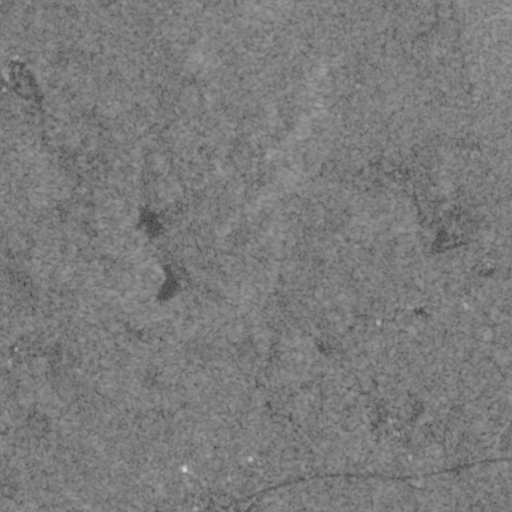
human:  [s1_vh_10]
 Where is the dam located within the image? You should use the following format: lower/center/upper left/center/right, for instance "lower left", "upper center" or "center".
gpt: The dam is located in the upper right of the image.
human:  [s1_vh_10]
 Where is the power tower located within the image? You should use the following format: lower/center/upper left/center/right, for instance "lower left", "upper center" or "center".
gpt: The power tower is located in the right of the image.
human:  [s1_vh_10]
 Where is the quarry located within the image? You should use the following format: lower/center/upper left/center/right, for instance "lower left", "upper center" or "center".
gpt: The quarry is located in the lower right of the image.
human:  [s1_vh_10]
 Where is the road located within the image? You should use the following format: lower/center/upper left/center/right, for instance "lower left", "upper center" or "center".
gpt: There is no road in the image.

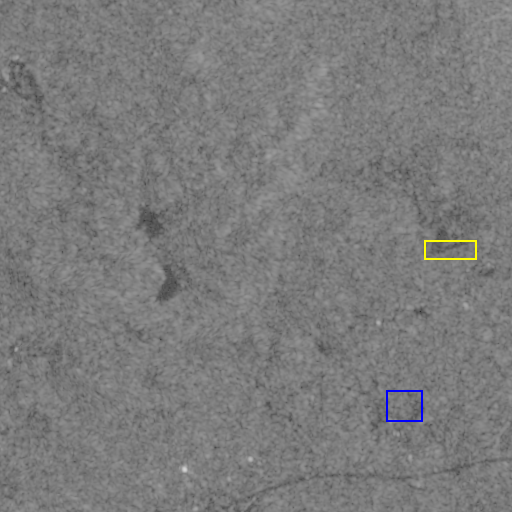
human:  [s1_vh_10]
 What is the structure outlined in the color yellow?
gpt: The structure outlined in yellow is a dam.
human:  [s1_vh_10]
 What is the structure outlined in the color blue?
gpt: The structure outlined in blue is a quarry.
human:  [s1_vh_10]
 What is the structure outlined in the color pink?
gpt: There is no pink outline.